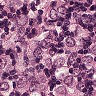
Metastatic tissue present: yes